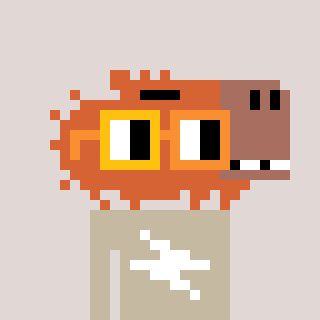
a pixel art character with square yellow and orange glasses, a capybara-shaped head and a bege-colored body on a warm background